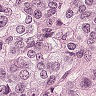
Metastatic tissue present: yes